Question: I have a text 'hello world' in my ActionScript3 file.
What I am trying to achieve is to make the middle portion of the text bigger in height.
So, it will start off with a small 'h' and then moving towards the middle, each letter's size will increase.
The exact thing is shown in this image -

<URL>
Any ideas how I can achieve this? Thanks in advance.
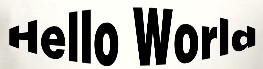
Answer: Because this has per-glyph distortion, the only way to do it correctly is with a <URL> a good example on how to do that.